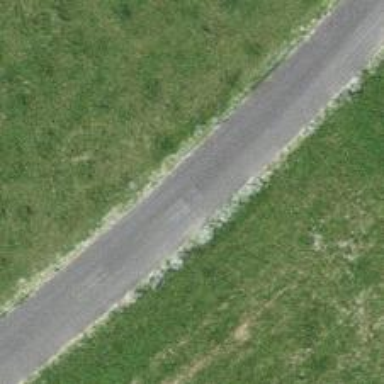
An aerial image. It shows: Unclassified road with asphalt surface.